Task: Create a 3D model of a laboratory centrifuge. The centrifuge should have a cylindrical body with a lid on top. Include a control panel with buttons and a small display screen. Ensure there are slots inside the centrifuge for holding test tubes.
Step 473:
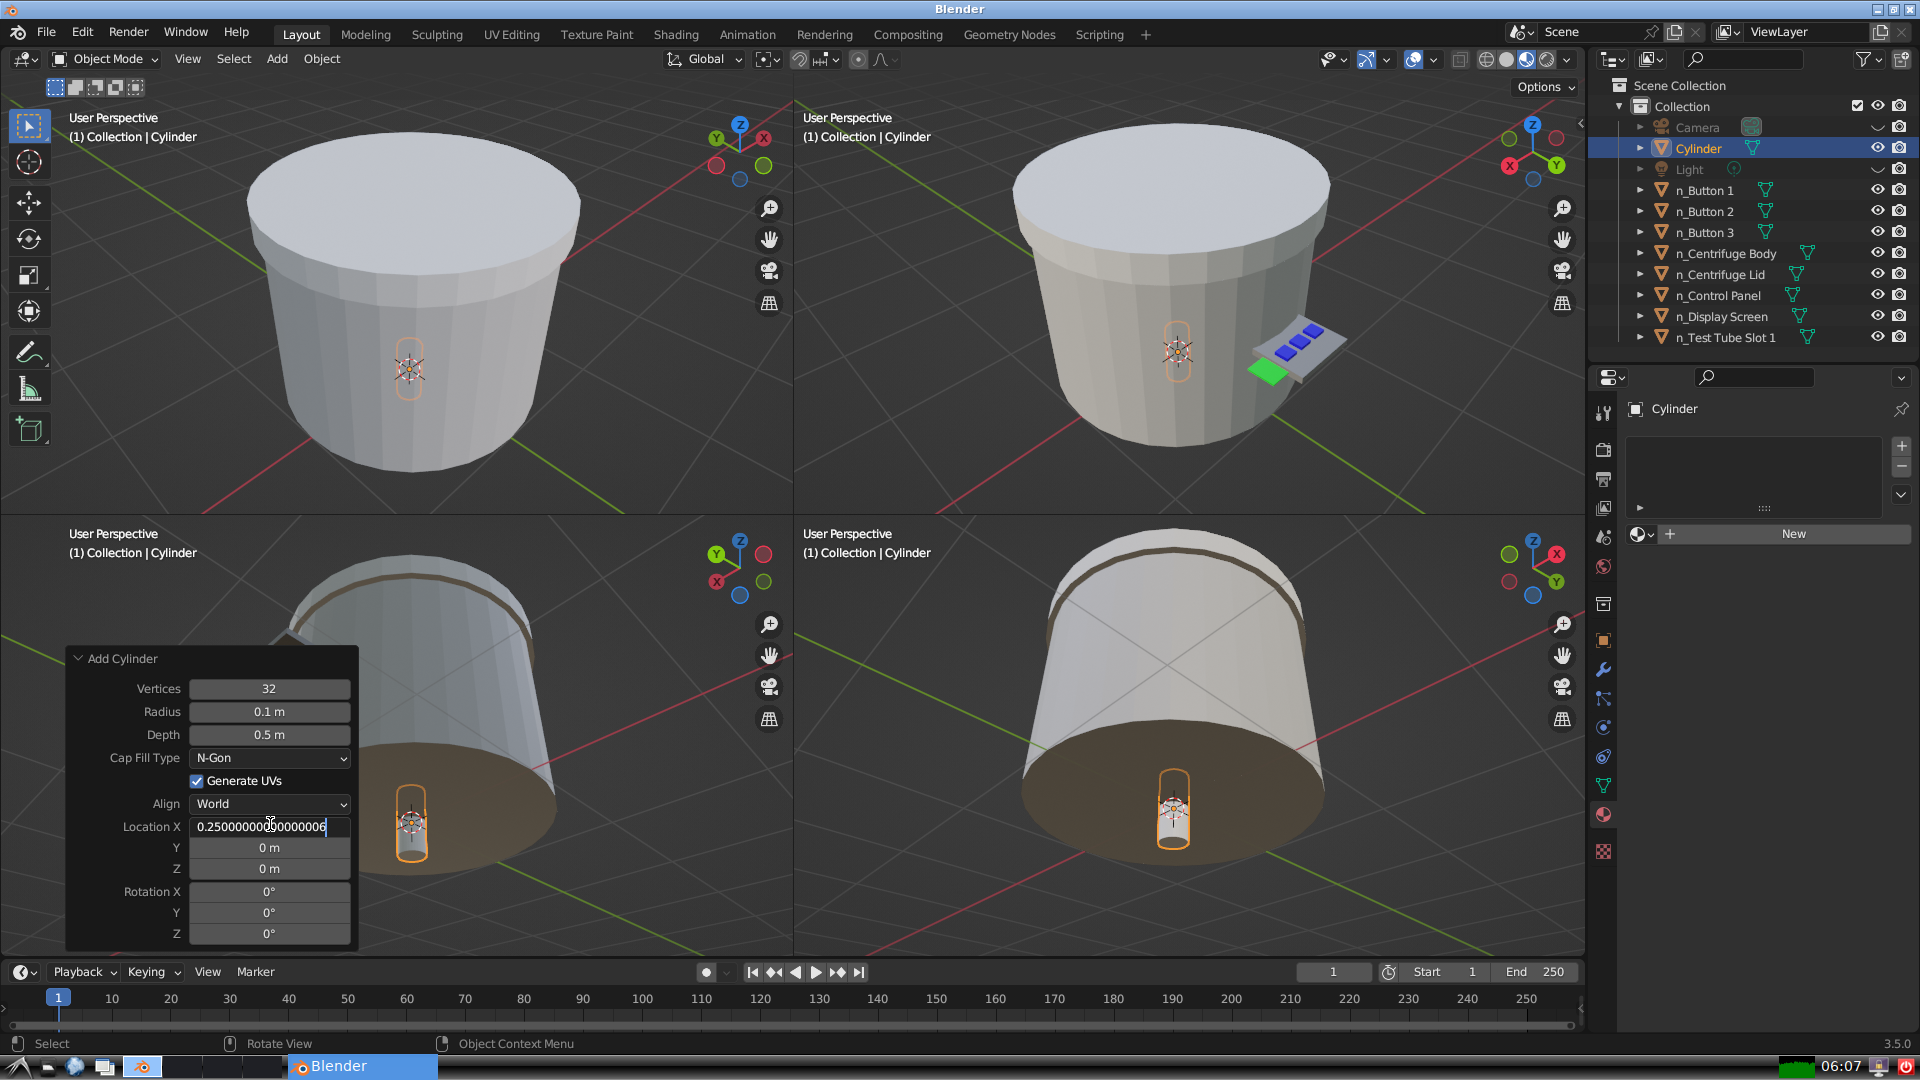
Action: {"key_press": ['Return']}